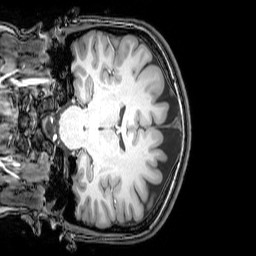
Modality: T1w
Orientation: coronal
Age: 24
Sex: female
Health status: healthy
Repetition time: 0.081 s
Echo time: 0.037 s